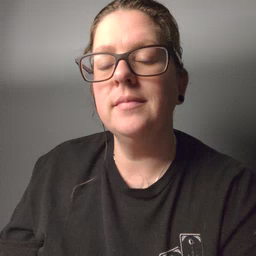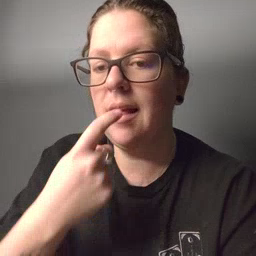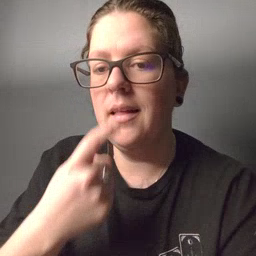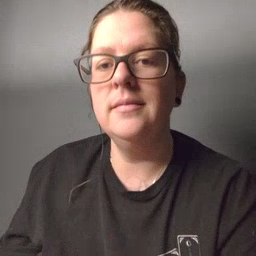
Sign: tongue